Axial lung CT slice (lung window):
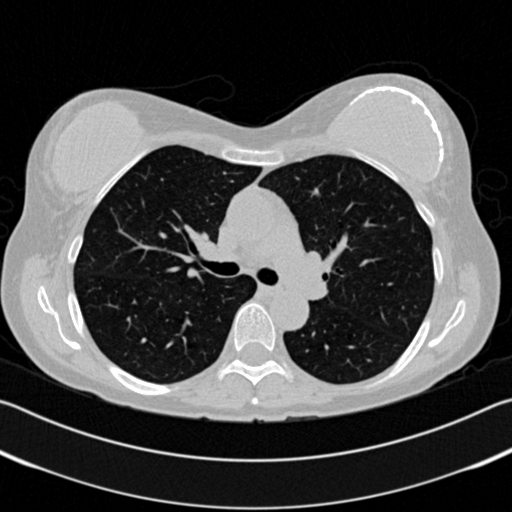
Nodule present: no